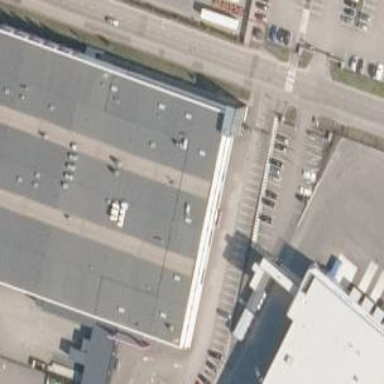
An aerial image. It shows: Industrial building.